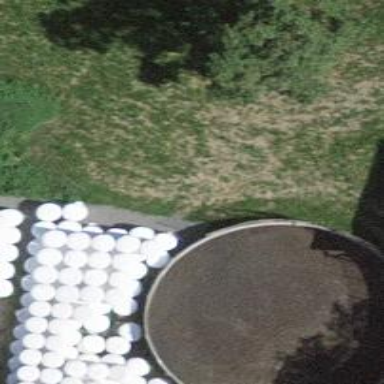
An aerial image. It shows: Storage tank that is man-made.